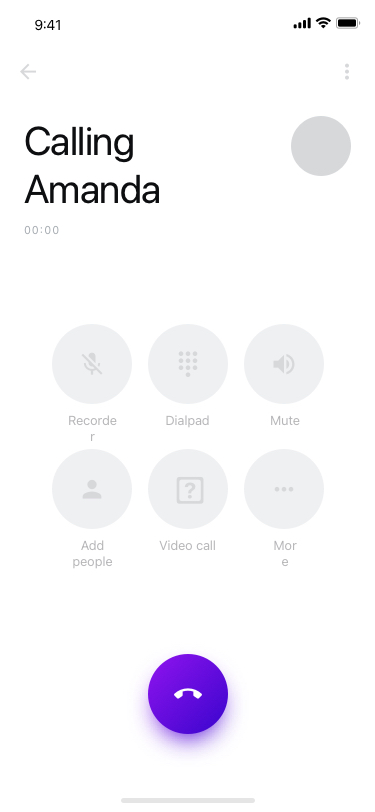
Text in this UI design:

Recorder
Add people
Dialpad
Video call
Mute
More
Calling
Amanda
00:00